Interaction volume radius: 5 \u00c5
Interaction volume height: 30 \u00c5
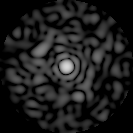
Disorder parameter: 0.8213